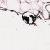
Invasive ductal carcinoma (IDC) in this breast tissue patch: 0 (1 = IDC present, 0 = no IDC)